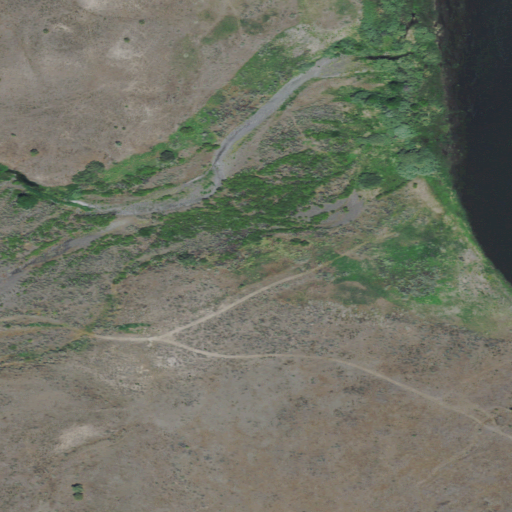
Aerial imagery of valley in Oregon named Pine Hollow containing shrub, grassland, open water, and herbaceous wetlands